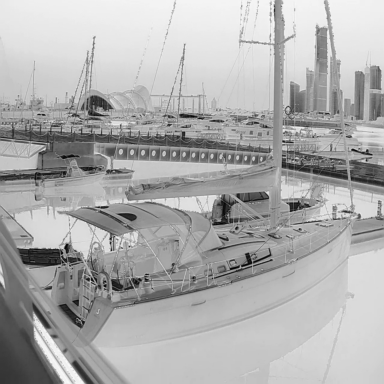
There are five canoes in the infrared image.